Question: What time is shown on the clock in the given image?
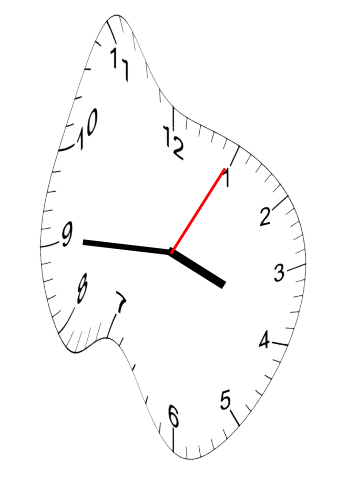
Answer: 03:45:05